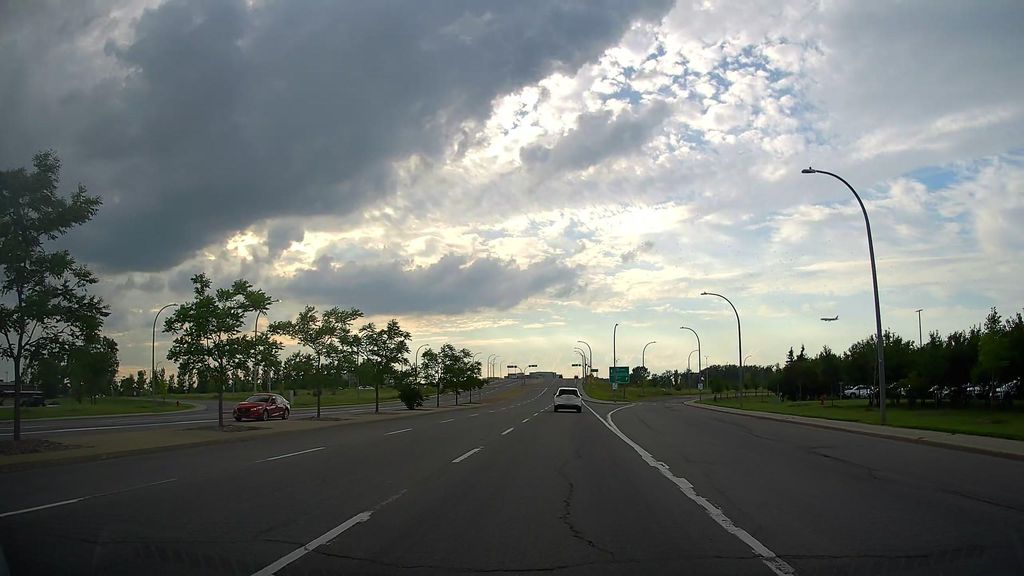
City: montreal